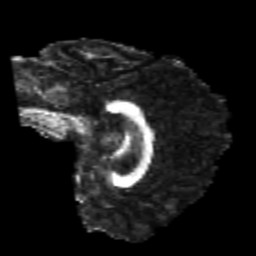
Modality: FA
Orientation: sagittal
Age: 24
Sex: male
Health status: healthy
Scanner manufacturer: philips
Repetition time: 7.385 s
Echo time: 0.08599 s